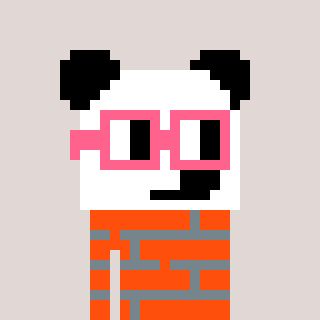
a pixel art character with square pink glasses, a panda-shaped head and a orange-colored body on a warm background